Interaction volume radius: 5 \u00c5
Interaction volume height: 10 \u00c5
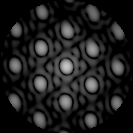
Disorder parameter: 0.0857